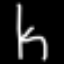
Label: chair